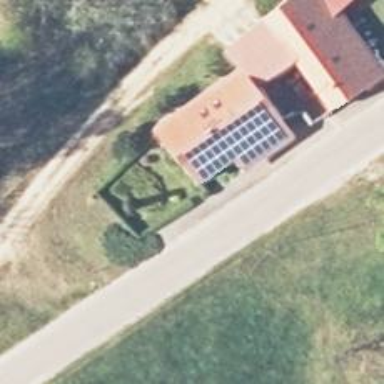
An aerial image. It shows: Small solar photovoltaic panel generator is producing electricity.